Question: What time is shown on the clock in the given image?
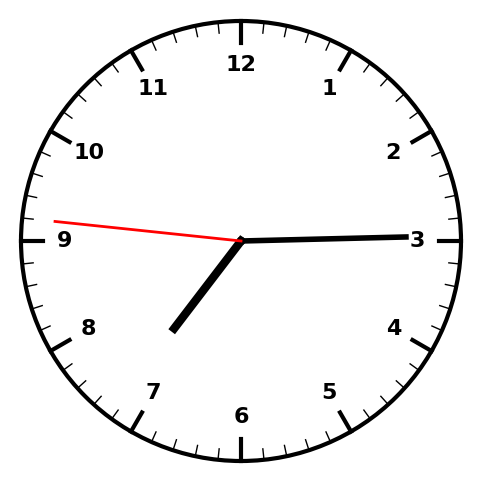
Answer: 07:14:46